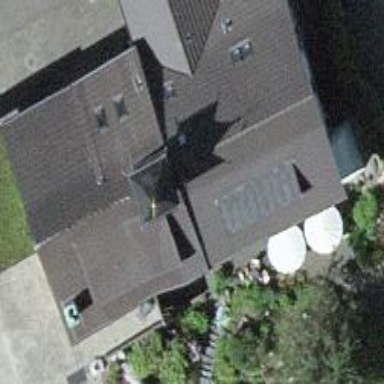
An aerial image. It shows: Roof support structure.